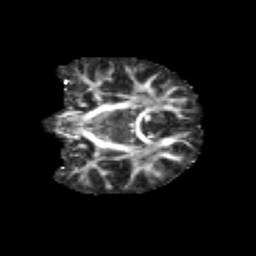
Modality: FA
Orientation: coronal
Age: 10
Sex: female
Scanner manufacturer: siemens
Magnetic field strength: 3 T
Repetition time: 3.8 s
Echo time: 0.07 s